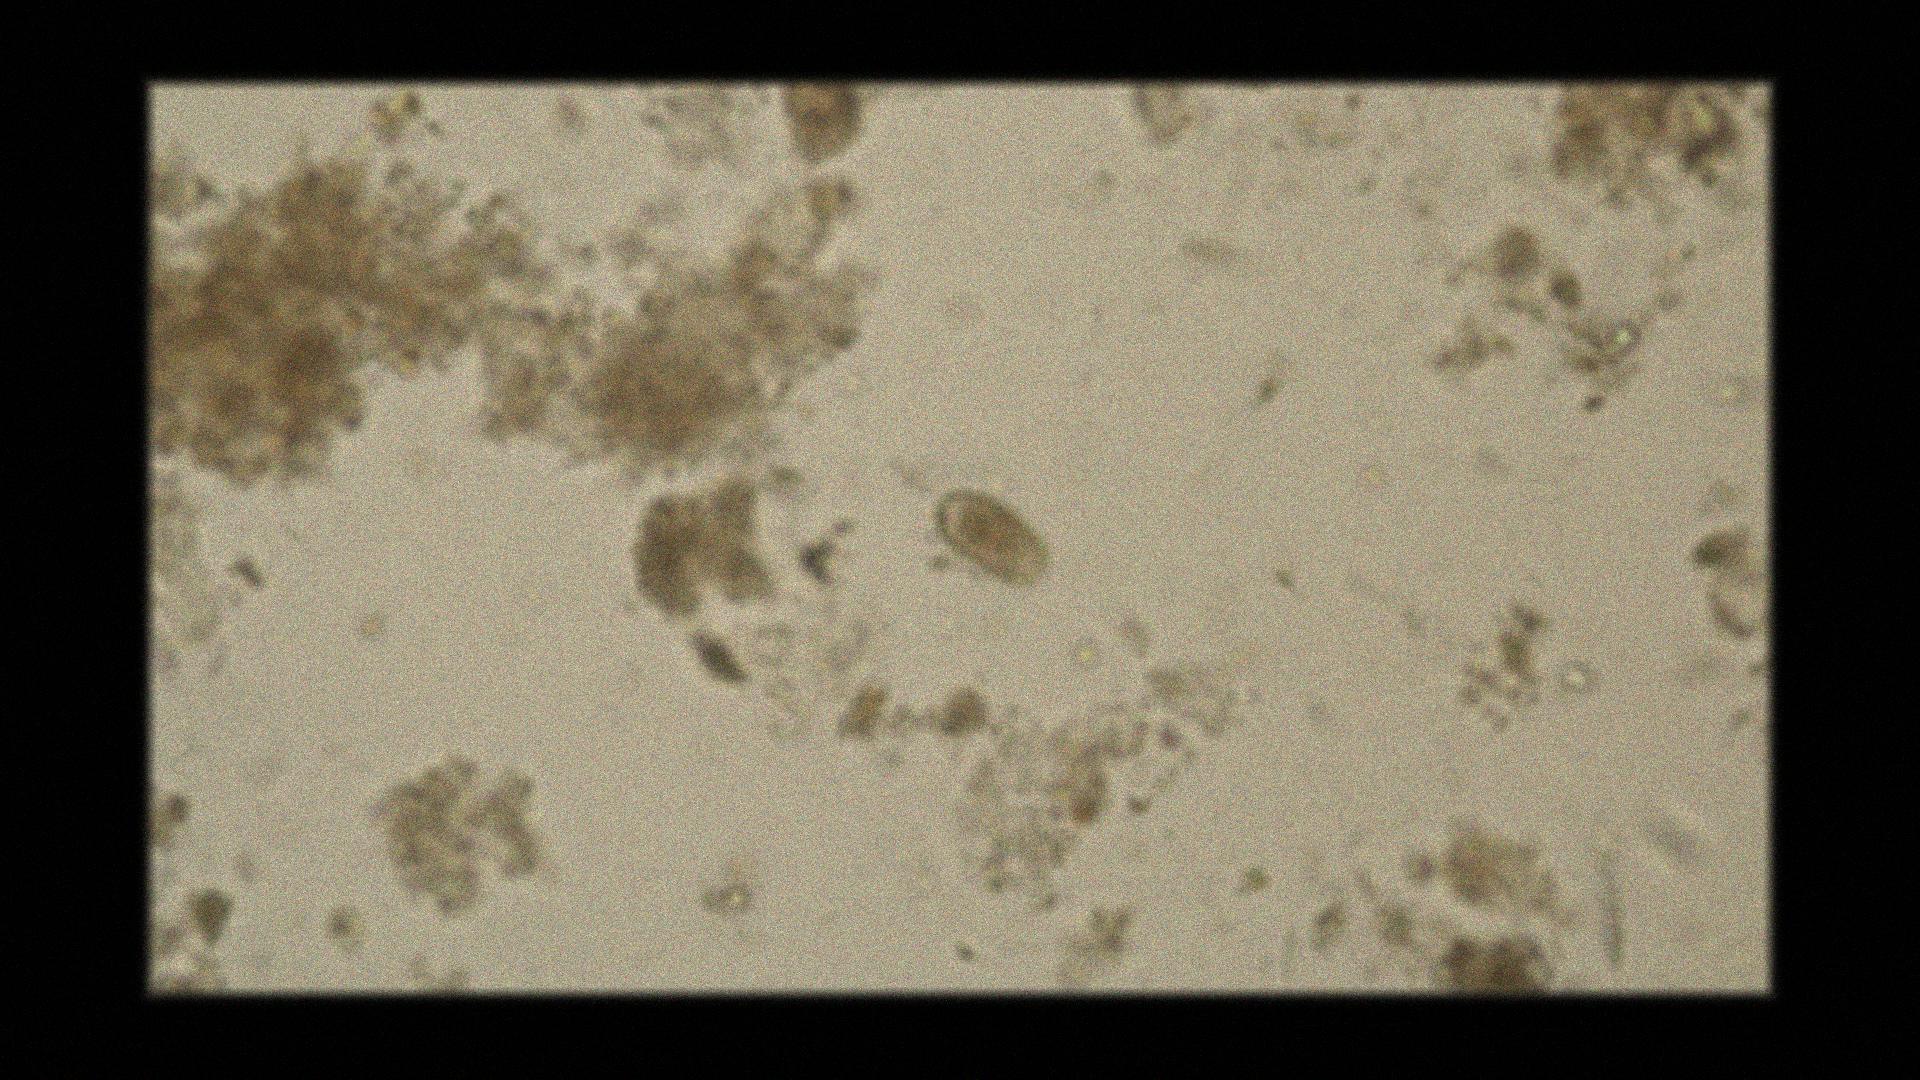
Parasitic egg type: Capillaria philippinensis